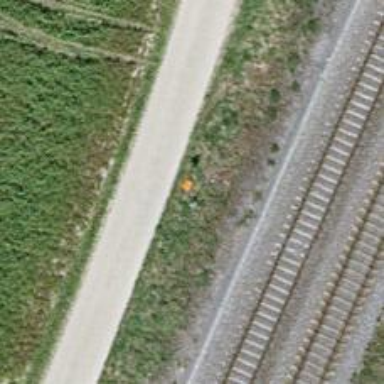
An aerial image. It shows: Pole supporting roof covering pipeline marker.